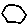
Label: hexagon